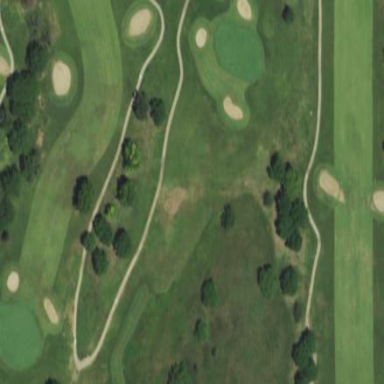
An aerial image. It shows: Area with grass used as rough in golf course.